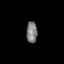
Tissue: lung
Cell type: Endothelial cells
Senescence score: 0.2409
Nuclear area (px): 232
Mean DAPI intensity: 122.263